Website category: auto
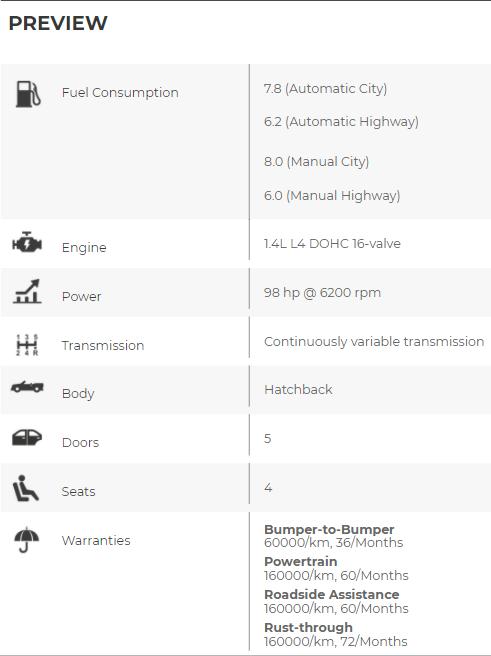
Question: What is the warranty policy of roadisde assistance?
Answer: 160000/km, 60/Months

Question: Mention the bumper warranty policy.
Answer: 60000/km, 36/Months

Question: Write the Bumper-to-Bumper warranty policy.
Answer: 60000/km, 36/Months

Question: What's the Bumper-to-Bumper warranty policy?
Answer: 60000/km, 36/Months

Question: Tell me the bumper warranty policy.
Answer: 60000/km, 36/Months

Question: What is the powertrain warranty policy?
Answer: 160000/km, 60/Months

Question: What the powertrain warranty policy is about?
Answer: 160000/km, 60/Months

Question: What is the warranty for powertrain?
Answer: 160000/km, 60/Months